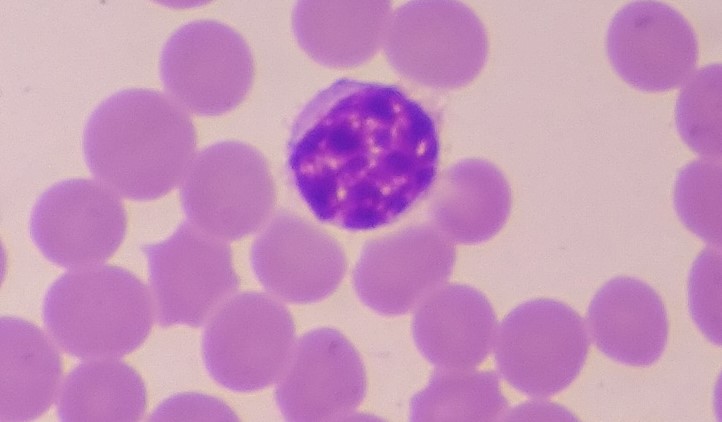
White blood cell type: Lymphocyte